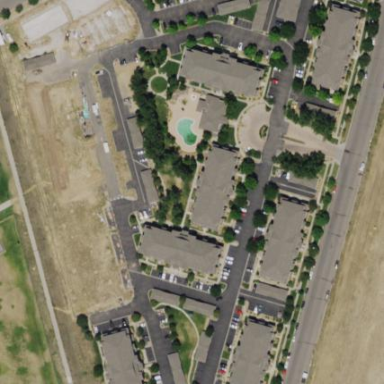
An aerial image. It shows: Condominium in residential area.